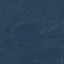
Label: Forest